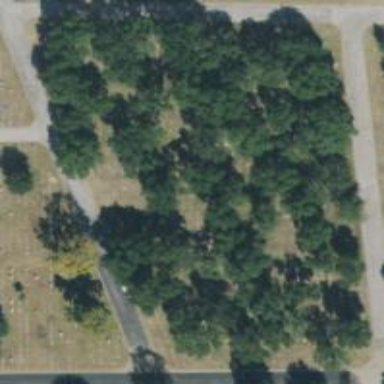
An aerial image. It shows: Grave yard.